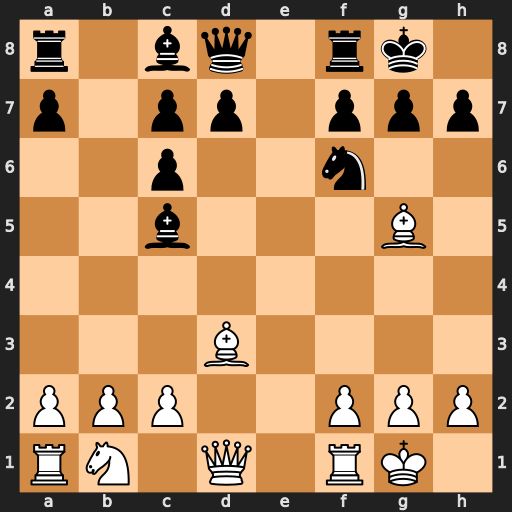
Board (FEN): r1bq1rk1/p1pp1ppp/2p2n2/2b3B1/8/3B4/PPP2PPP/RN1Q1RK1
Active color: w
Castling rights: -
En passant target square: -
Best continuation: Bxf6 Qxf6 Qh5 g6 Qxc5